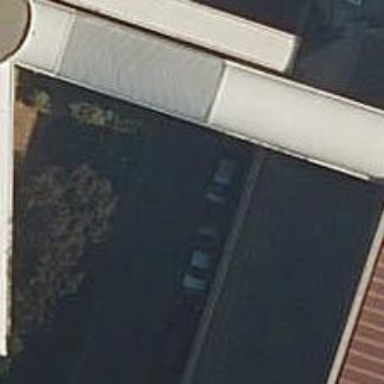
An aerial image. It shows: Parking entrance.